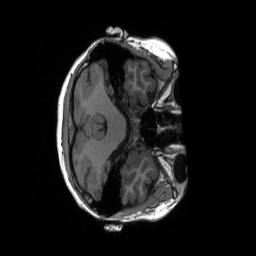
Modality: T1w
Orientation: axial
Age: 20
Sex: female
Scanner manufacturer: siemens
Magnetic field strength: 3 T
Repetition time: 2.53 s
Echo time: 0.0033 s